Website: apple
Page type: customer-info-address
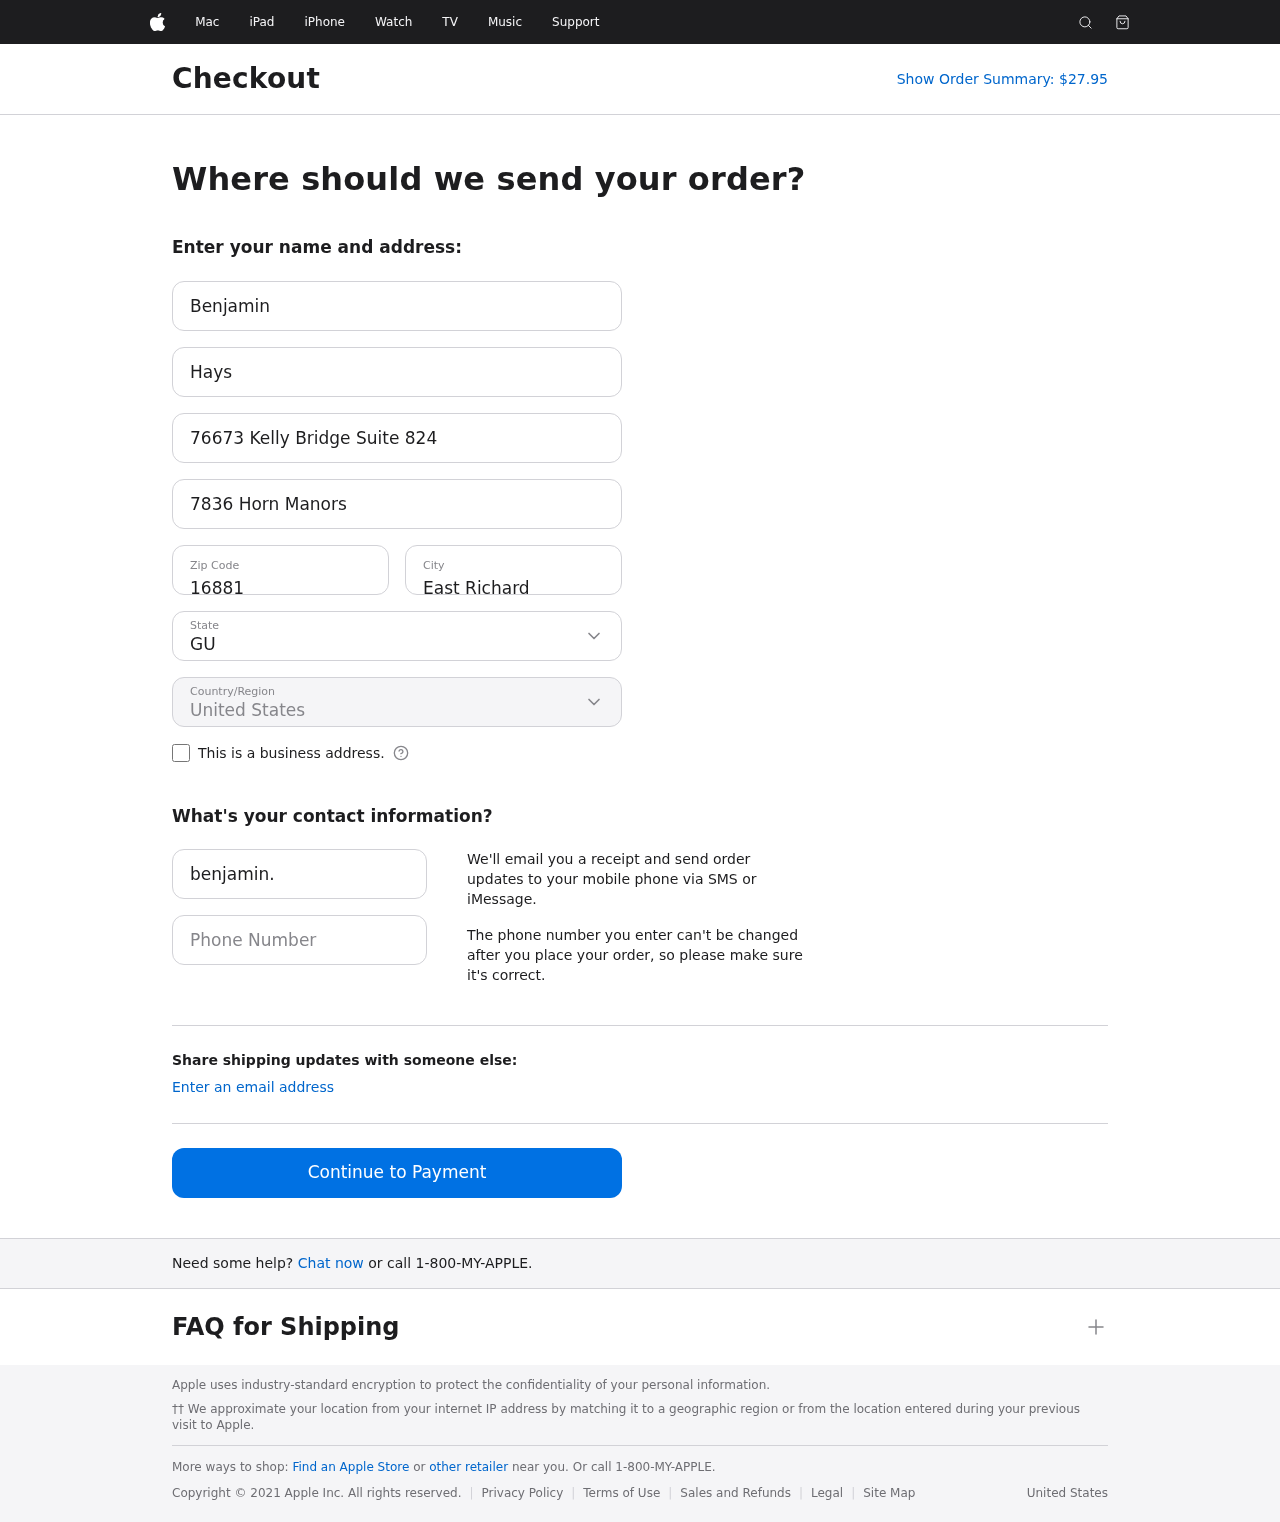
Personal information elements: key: PII_CITY
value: East Richard
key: PII_COUNTRY
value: United States
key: PII_EMAIL
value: benjamin.hays@gmail.com
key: PII_FIRSTNAME
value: Benjamin
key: PII_LASTNAME
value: Hays
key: PII_PHONE
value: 4697687992
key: PII_POSTCODE
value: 16881
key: PII_STATE
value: GU
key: PII_STREET
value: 76673 Kelly Bridge Suite 824
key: PII_STREET2
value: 7836 Horn Manors
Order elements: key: ORDER_TOTAL
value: Show Order Summary: $27.95